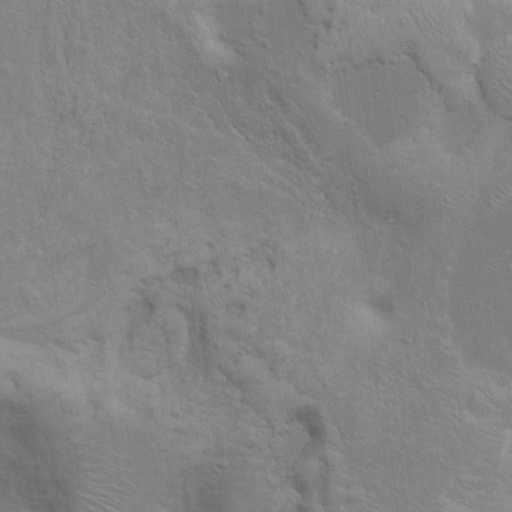
Objects detected: cone, cone, cone, cone, cone